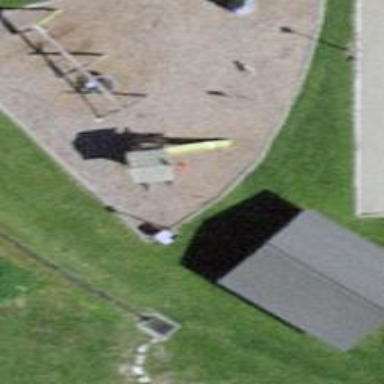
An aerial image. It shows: Playground area for leisure activities on the land.